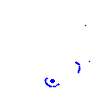
Particle: proton